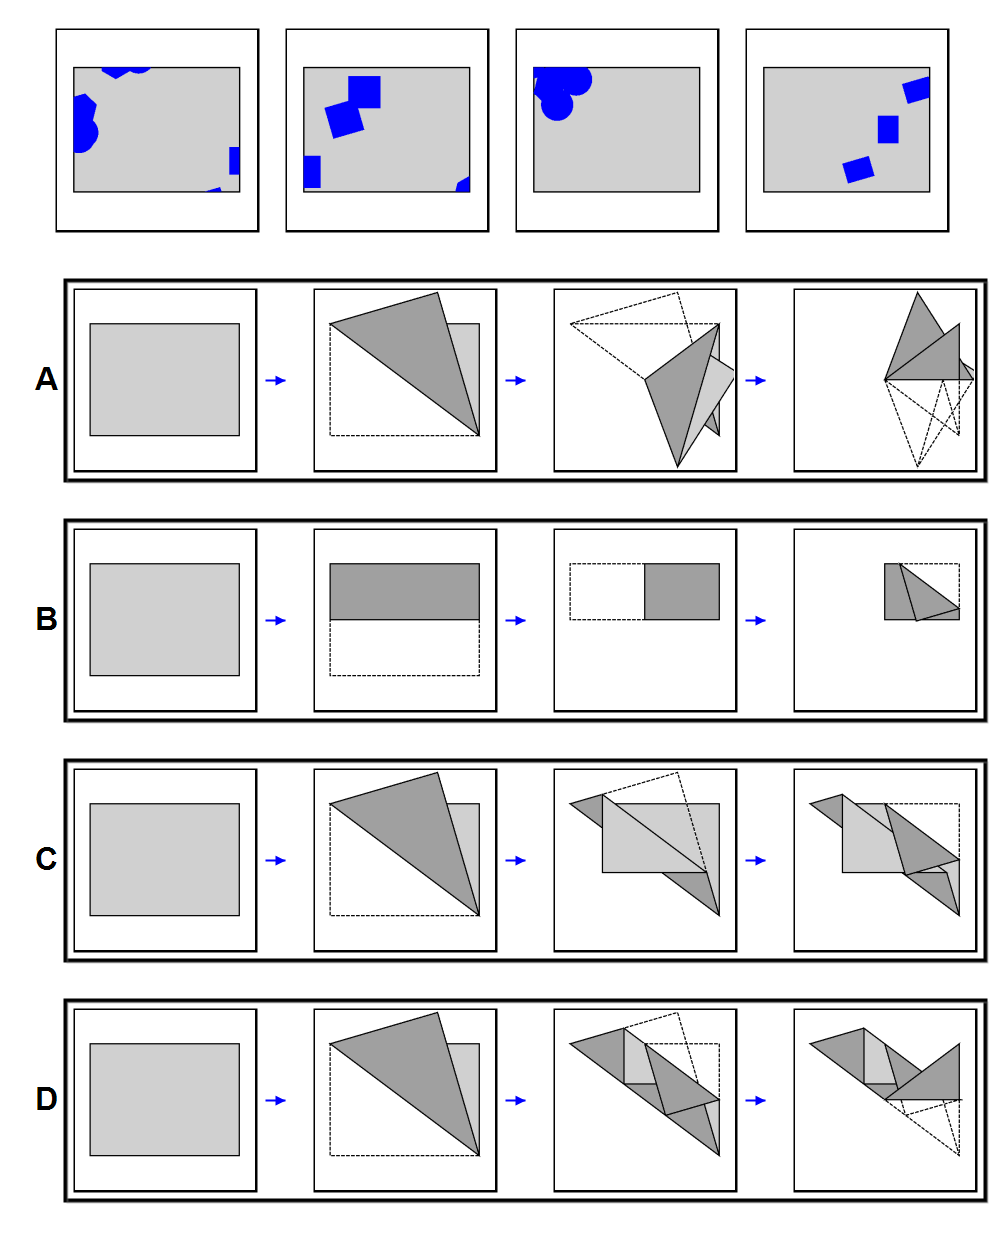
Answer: D